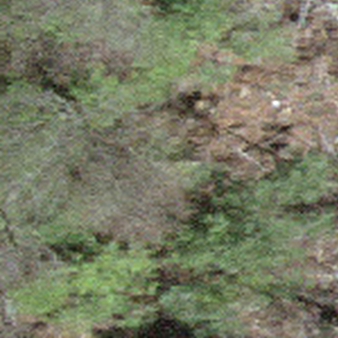
Label: other